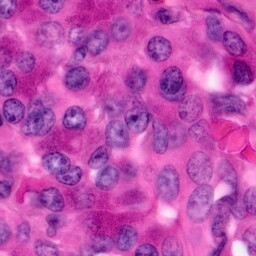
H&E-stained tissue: Pancreatic